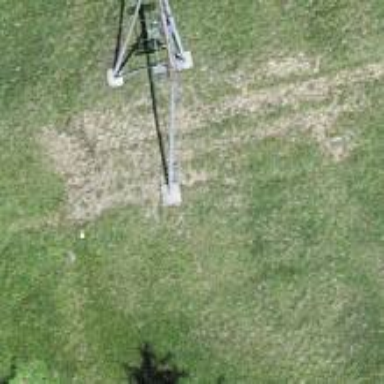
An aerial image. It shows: Pylon used for aerialway.